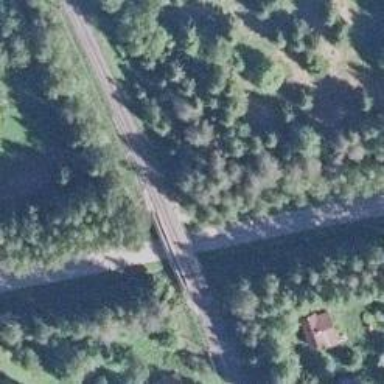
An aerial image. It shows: Bridge carrying continuous electrified railway tracks with contact line.